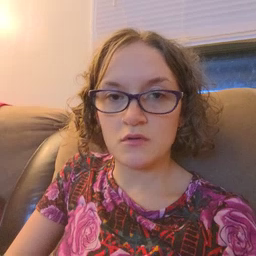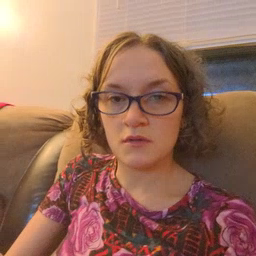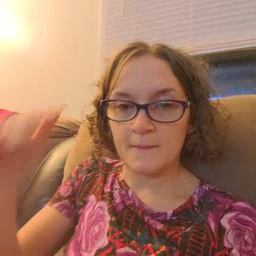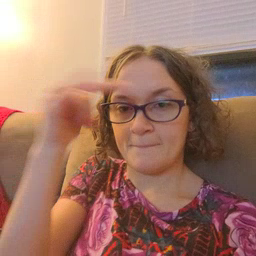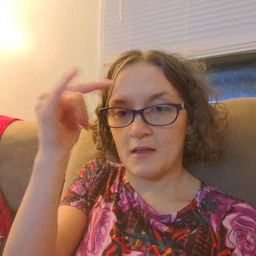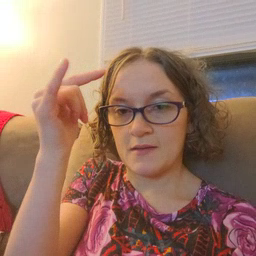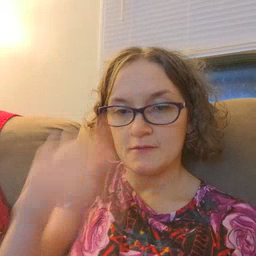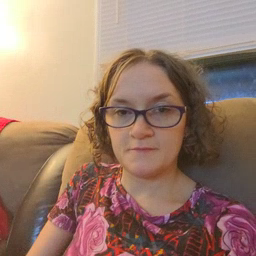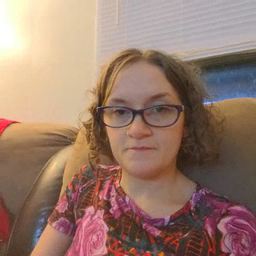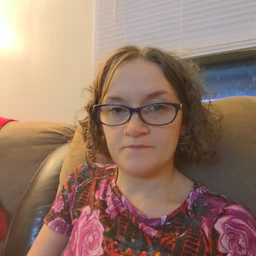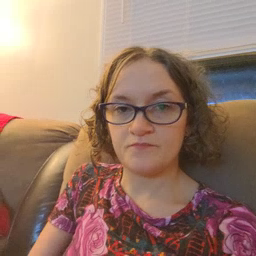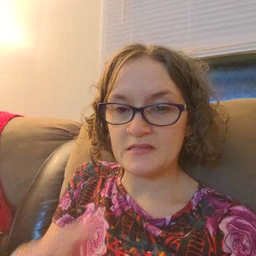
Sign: airplane